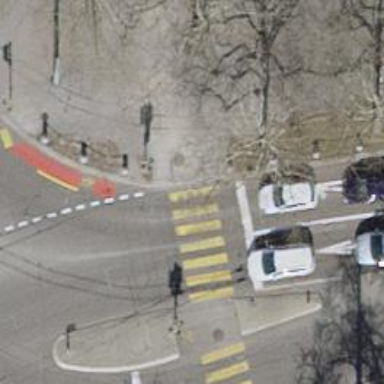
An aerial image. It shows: Road crossing with traffic signals.